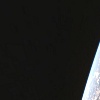
Label: space